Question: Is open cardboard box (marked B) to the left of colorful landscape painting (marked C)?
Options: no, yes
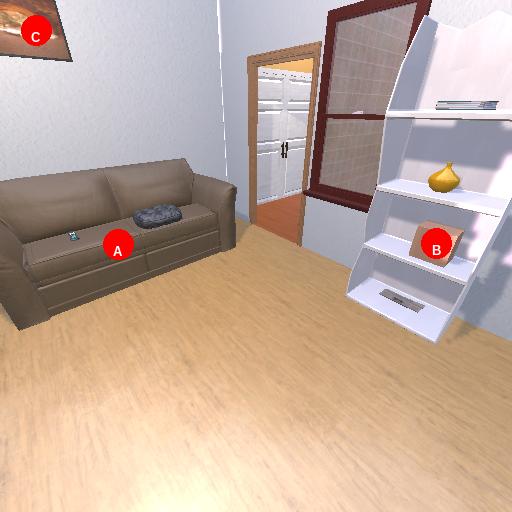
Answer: no